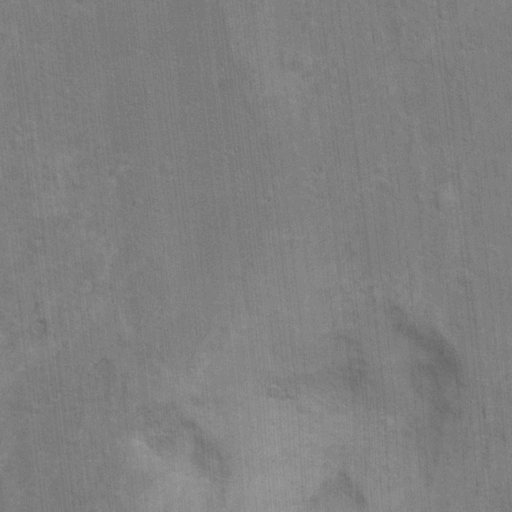
Classes present: Background, Cone